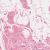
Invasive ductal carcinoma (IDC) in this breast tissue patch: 0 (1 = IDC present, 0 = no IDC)